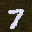
Label: 7